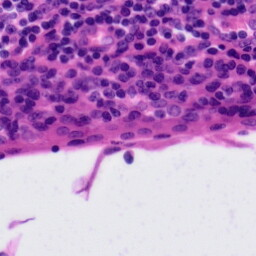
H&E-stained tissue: Tonsil